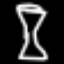
Label: hourglass